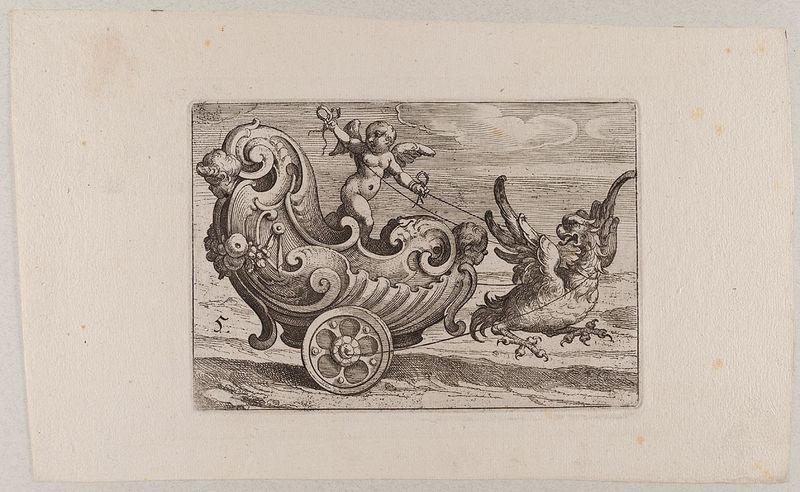
Titel: Blatt 5 aus der Folge 'Newes Schild Büchlein'
Künstler: Lucas Kilian
Standort: Hamburg
Institution: Museum für Kunst und Gewerbe Hamburg
Schlagwörter: adler, flügel, himmel, wolken, grau, weiss, tiere, ornament, putto, zügel, papier, grafik, graphik, kutsche, rad, wagen, ornamente, fotografie, photographie, druck, druckgraphik, druckgrafik, schraffur, stich, krallen, girlanden, voluten, muschel, putten, kupferstich, drachen, fahrzeuge, amoretten, tieren, tierornament, gerippt, knorpelwerk, reproduktionen, blumengewinde, druckerzeugnisse, ornamentstich, vorlageblätter, 5.